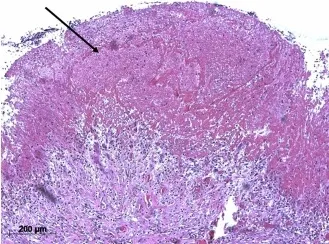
Histopathological findings. . (b, c) Hematoma component (black arrow) and numerous lymphocytes (black arrowhead) were found in the mesenteric cavity. There were no findings of mesenteric aneurysm and arterial sclerotic change. We diagnosed that a hematoma and an abscess coexisted within the mesenteric cavity.
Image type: pathology (h&e)